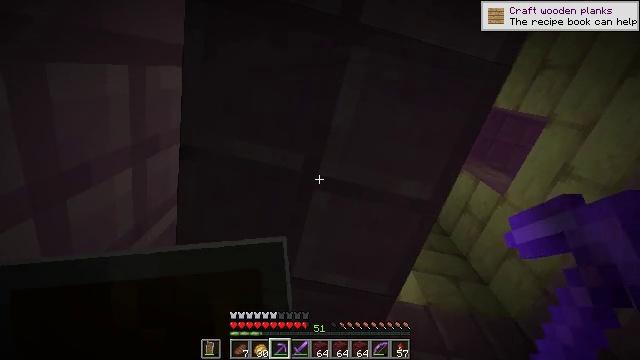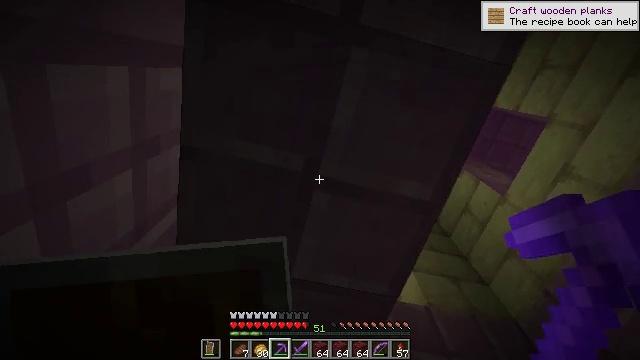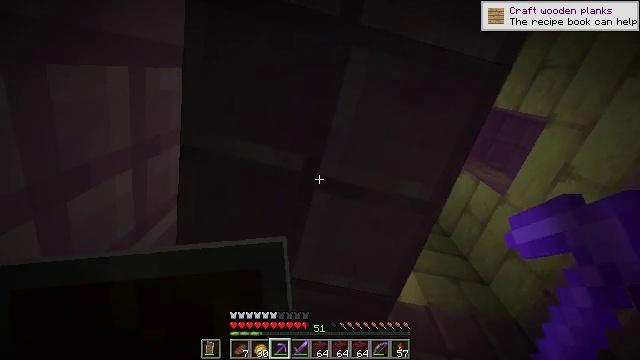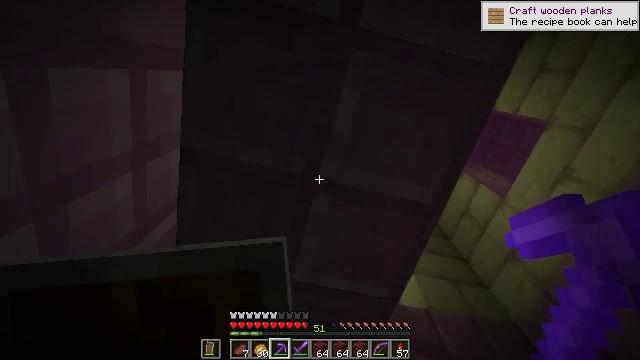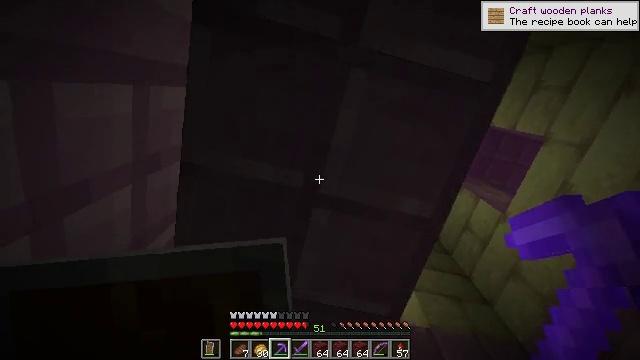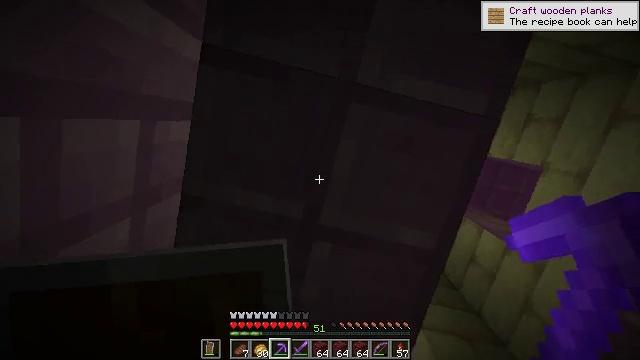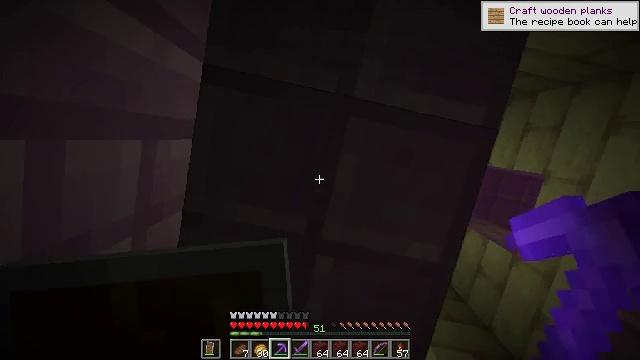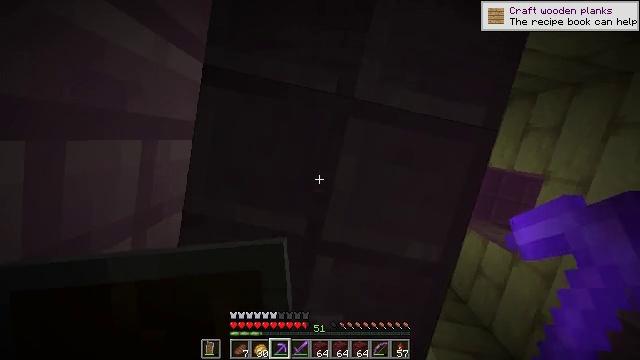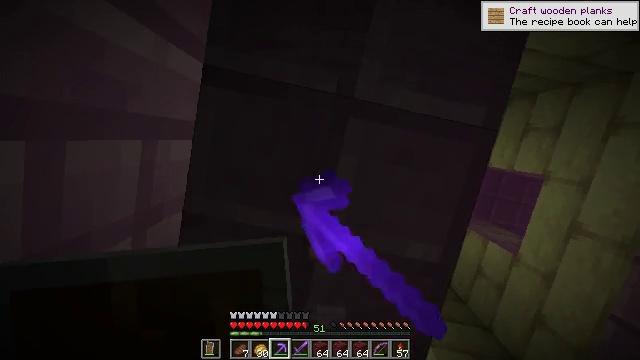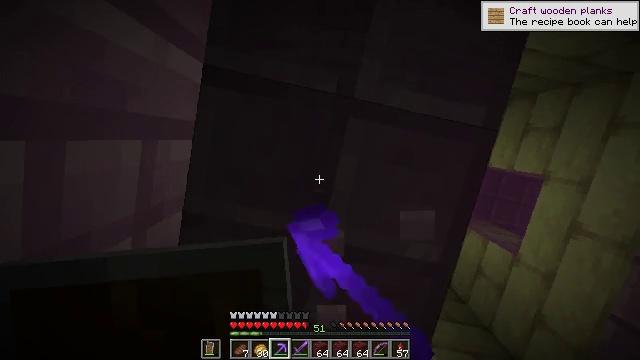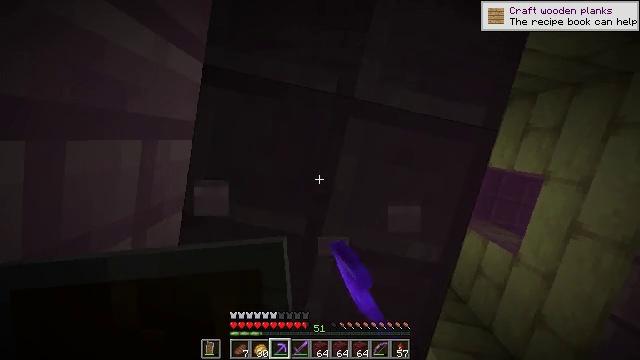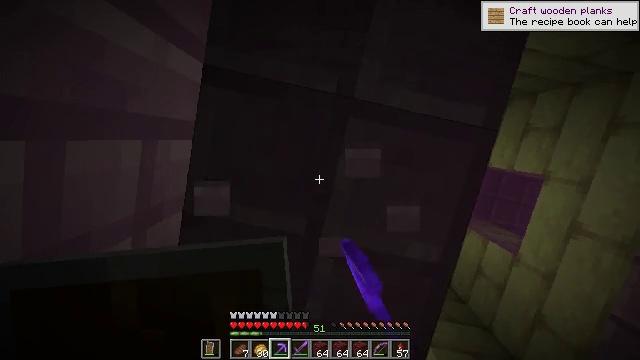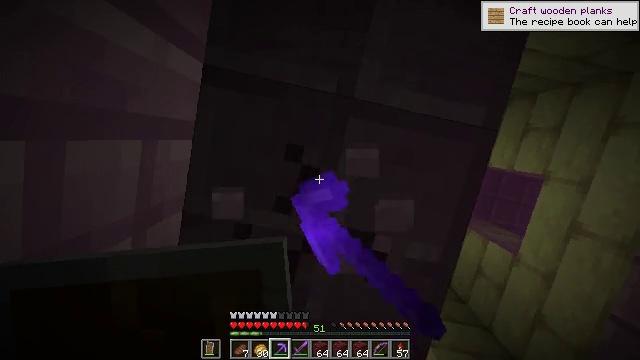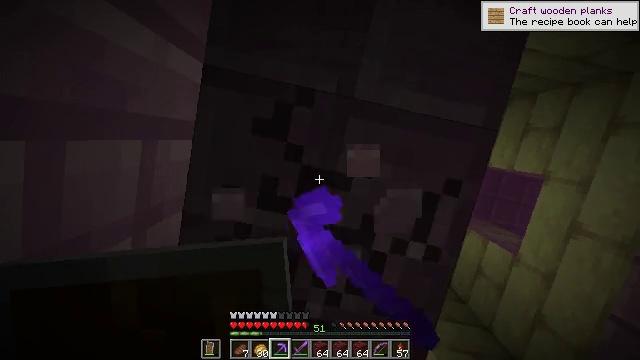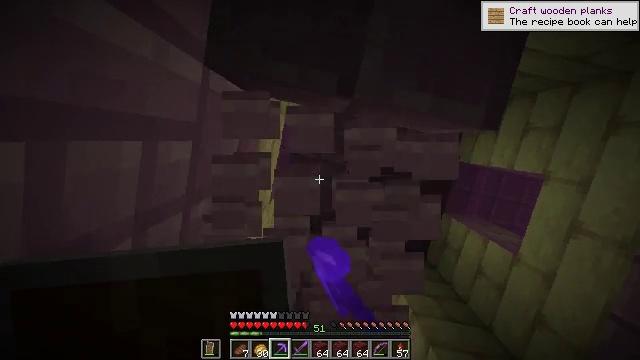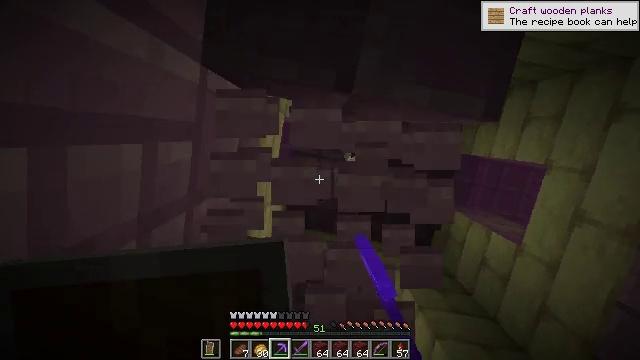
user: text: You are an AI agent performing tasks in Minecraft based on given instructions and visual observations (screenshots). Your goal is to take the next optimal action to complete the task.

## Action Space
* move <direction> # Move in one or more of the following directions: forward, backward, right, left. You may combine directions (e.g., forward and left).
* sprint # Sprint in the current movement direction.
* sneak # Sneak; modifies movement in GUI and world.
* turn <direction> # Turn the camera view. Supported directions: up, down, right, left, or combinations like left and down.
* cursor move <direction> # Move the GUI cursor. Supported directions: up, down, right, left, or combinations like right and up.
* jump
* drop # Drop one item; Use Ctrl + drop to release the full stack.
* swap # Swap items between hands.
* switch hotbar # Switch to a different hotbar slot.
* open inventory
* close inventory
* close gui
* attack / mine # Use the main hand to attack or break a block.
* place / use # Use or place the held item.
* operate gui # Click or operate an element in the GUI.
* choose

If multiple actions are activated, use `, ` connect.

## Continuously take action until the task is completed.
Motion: motion action
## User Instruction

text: Obtain a purpur slab from the End.
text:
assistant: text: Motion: no_op
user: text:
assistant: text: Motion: no_op
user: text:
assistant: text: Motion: no_op
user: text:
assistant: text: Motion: turn up
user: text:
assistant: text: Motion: turn up
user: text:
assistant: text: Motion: turn left and up
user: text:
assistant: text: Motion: attack / mine
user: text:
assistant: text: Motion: attack / mine
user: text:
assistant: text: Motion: attack / mine
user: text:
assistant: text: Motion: attack / mine
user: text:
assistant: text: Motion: attack / mine
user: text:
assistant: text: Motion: attack / mine
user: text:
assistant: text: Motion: attack / mine
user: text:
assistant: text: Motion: attack / mine
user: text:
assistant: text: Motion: turn left, attack / mine
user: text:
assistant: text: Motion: turn left and down
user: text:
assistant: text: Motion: no_op
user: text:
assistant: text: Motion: no_op
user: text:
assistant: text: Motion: no_op